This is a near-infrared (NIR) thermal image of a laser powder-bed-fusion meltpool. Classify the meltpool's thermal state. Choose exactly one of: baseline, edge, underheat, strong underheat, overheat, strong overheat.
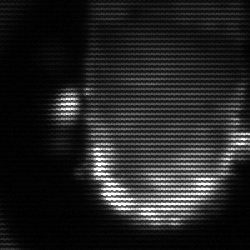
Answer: baseline